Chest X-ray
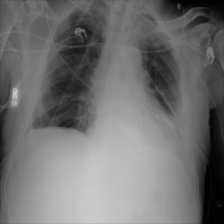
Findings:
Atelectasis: negative
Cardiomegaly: negative
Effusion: negative
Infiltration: negative
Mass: negative
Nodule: negative
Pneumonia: negative
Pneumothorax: negative
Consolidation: negative
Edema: negative
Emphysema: negative
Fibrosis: negative
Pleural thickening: negative
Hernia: negative